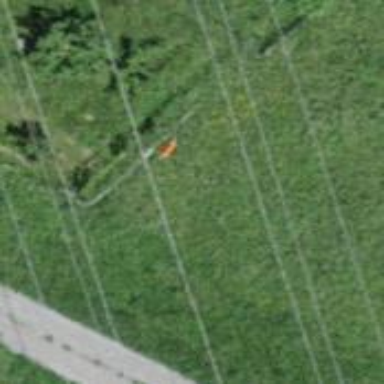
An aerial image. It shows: Pole supporting pipeline marker with roof cover.